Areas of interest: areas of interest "Driving School"
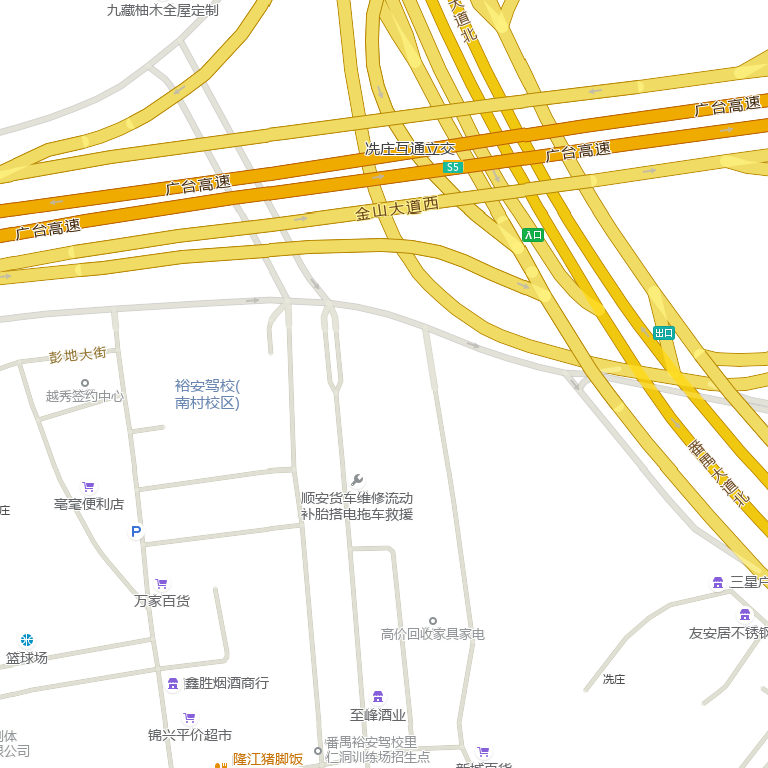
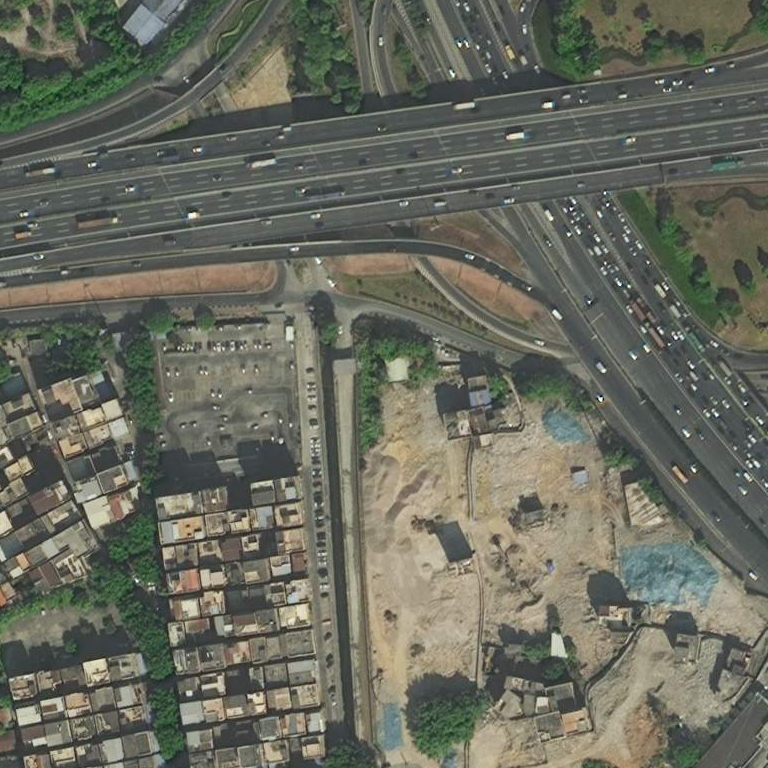